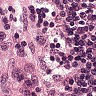
Metastatic tissue present: no